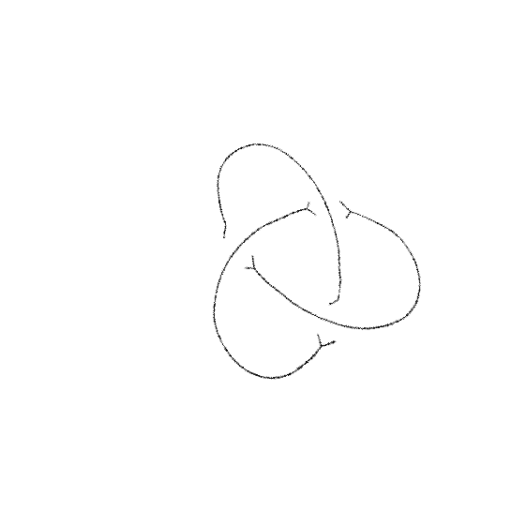
Crossing number: 3